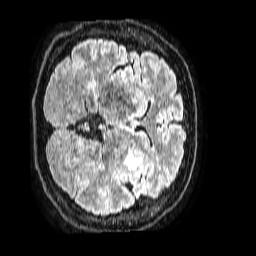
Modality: FLAIR
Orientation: axial
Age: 42
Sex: male
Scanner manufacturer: philips
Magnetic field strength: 1.5 T
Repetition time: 4.8 s
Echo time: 0.3 s